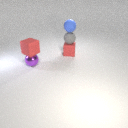
small blue rubber sphere above small gray rubber sphere